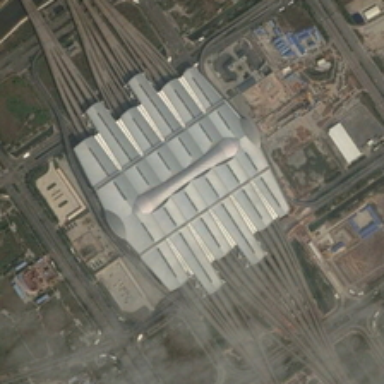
Some buildings and many bareland are in two sides of a railway station .